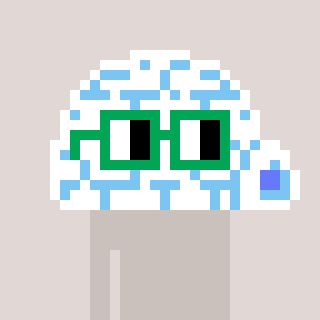
a pixel art character with square green glasses, a igloo-shaped head and a foggrey-colored body on a warm background